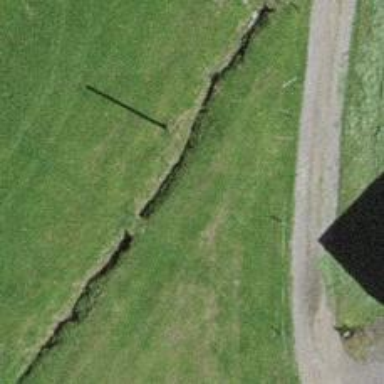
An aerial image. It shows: Ditch in the surroundings.